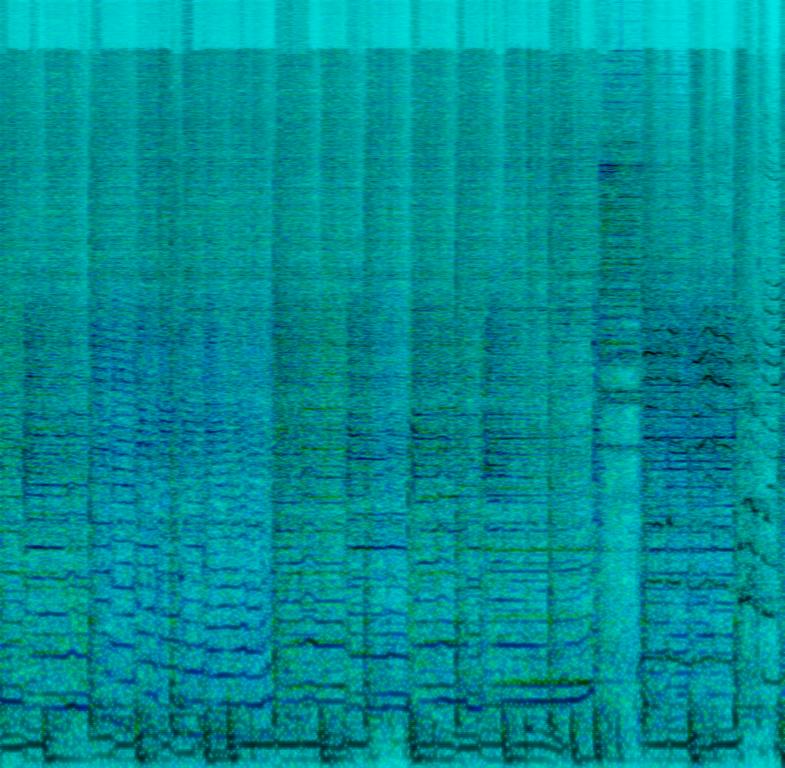
This song contains acoustic drums holding a steady groove with a complex fill in at the end of the phrase. An e-bass and e-guitar are playing the same notes, just the e-guitar is strumming a chord. The male voice is singing loud and in a higher register. This song may be playing in a garage workshop.